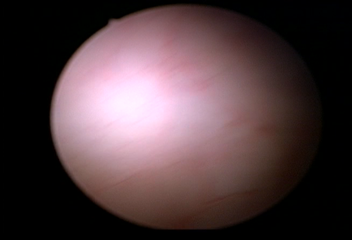
Modality: WLC
Class: Normal mucosa
Bladder cancer association: No